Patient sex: M
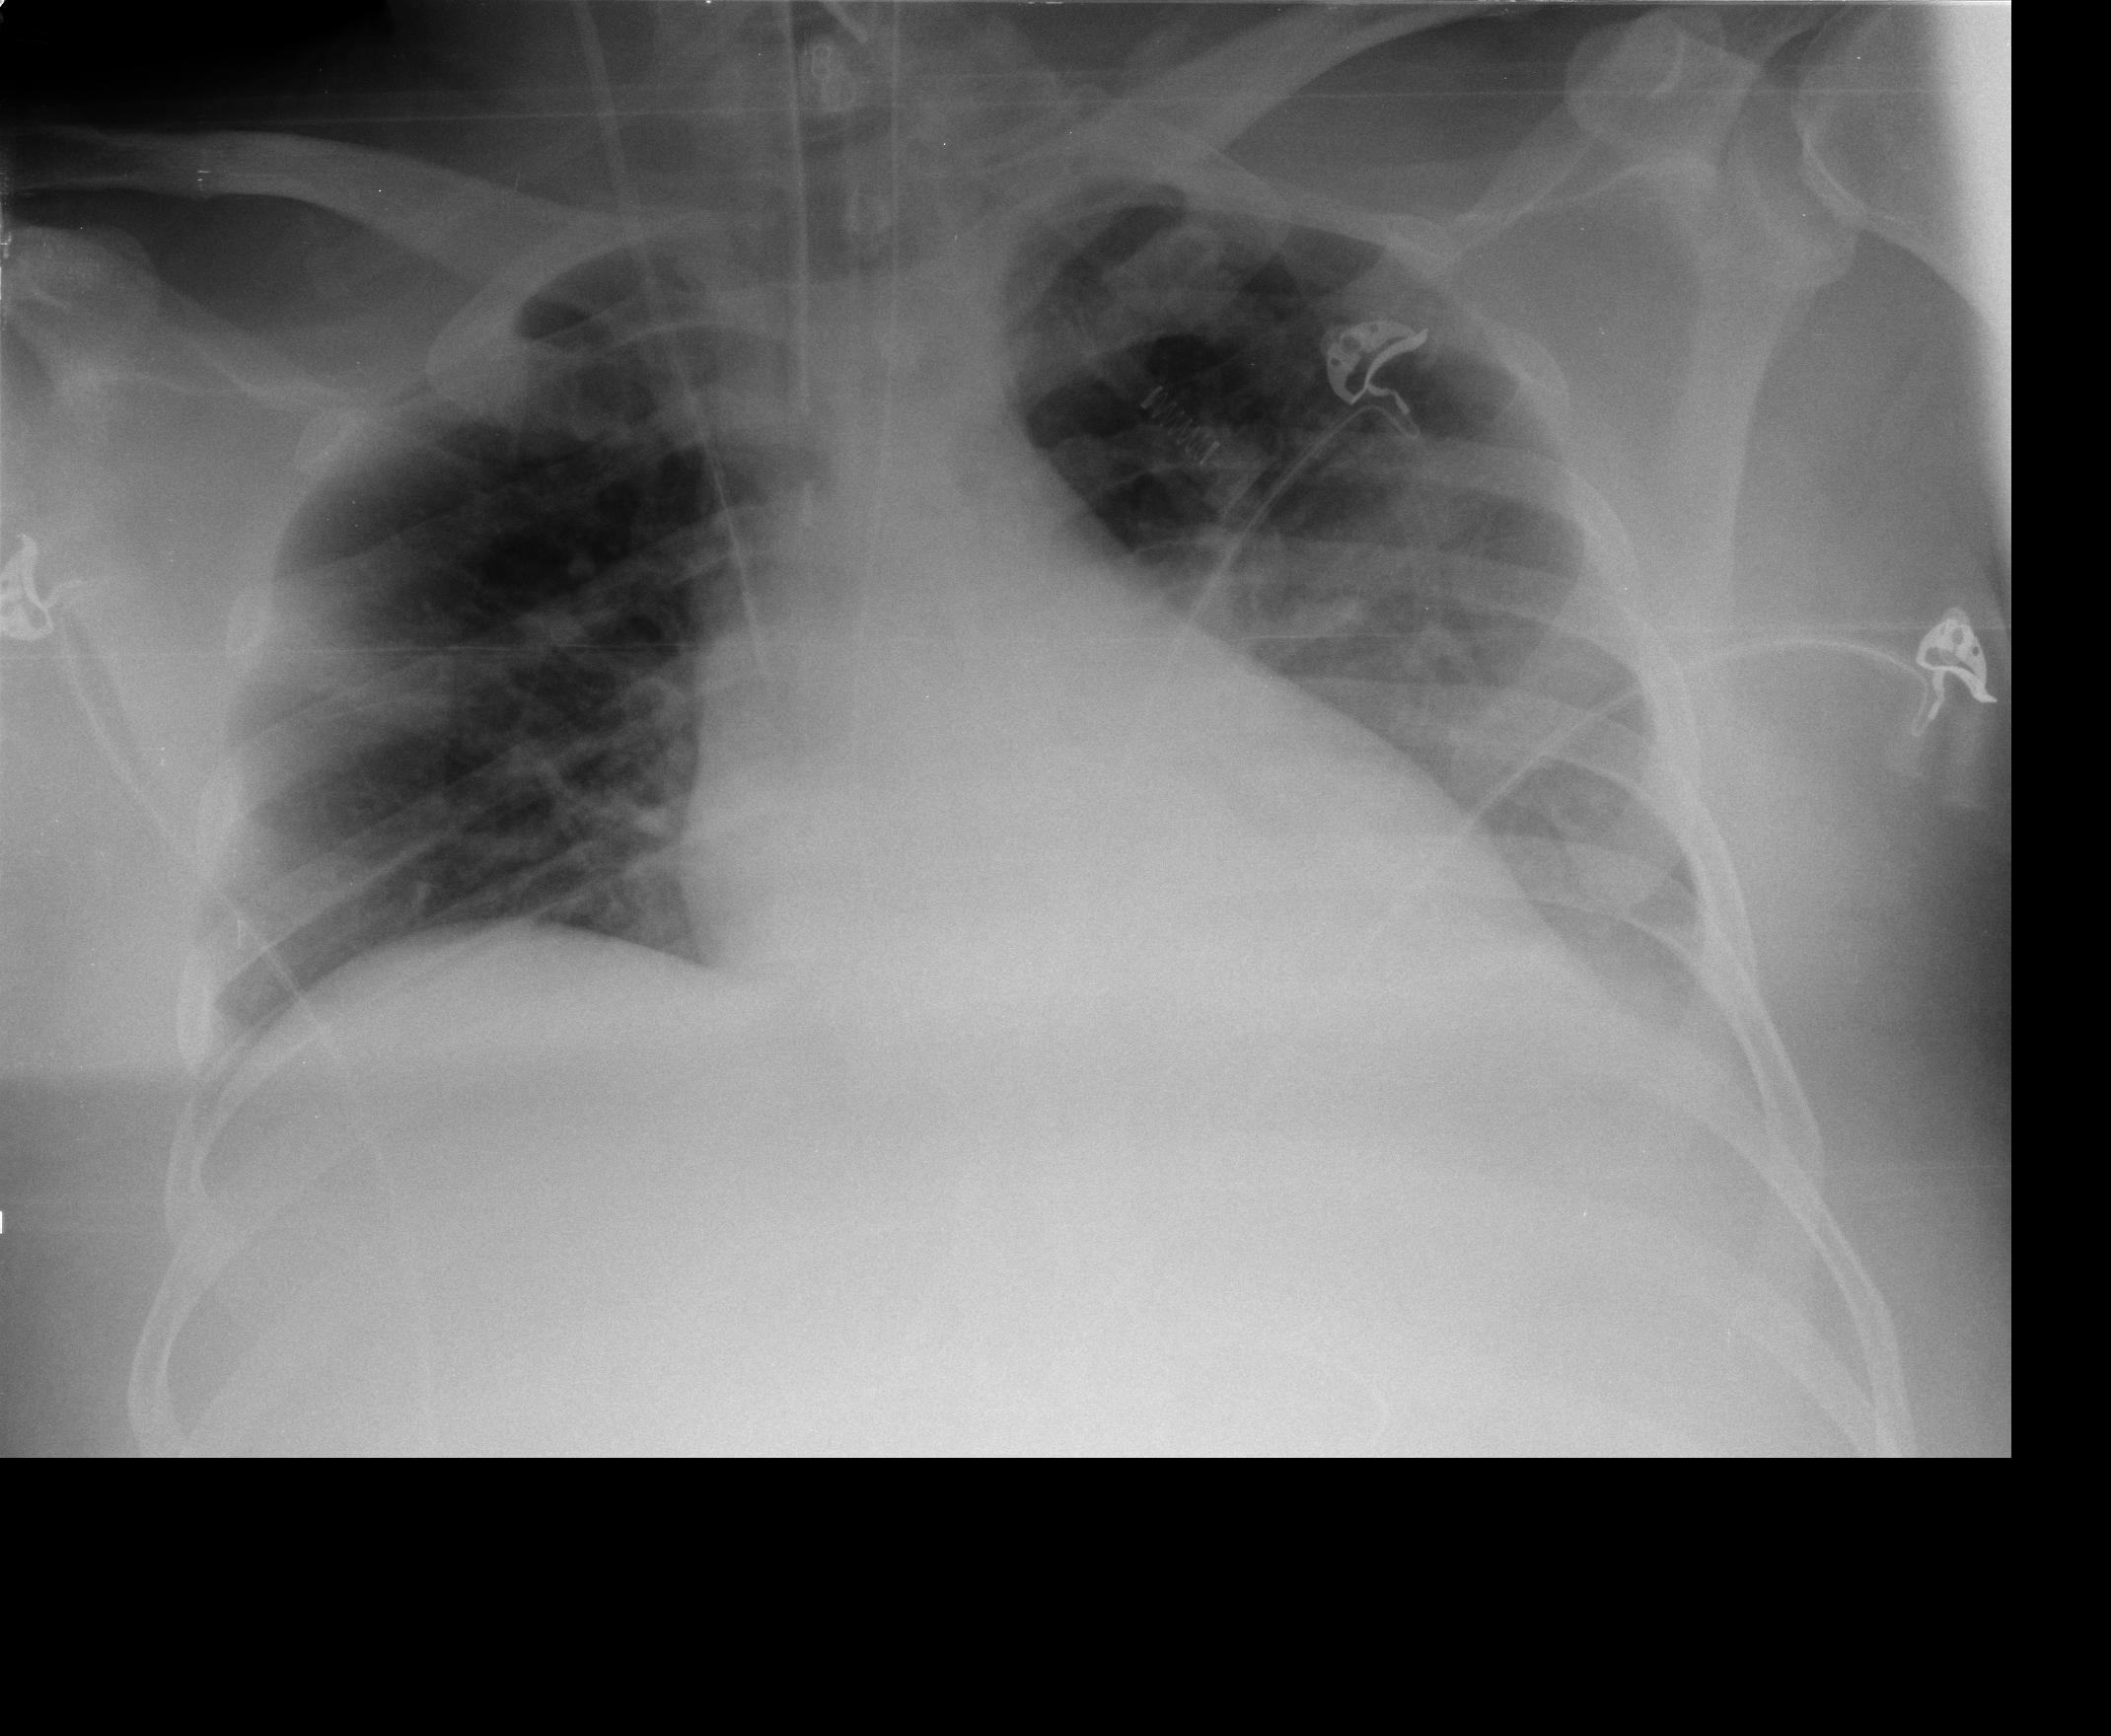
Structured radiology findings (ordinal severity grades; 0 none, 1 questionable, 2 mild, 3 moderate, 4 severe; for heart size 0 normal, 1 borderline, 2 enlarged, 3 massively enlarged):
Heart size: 0
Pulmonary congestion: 0
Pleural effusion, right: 2
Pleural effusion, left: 2
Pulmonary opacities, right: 0
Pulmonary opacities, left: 0
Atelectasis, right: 0
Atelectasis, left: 2